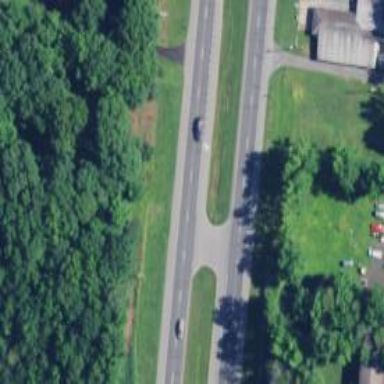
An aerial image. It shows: Trunk link highway.